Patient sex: M
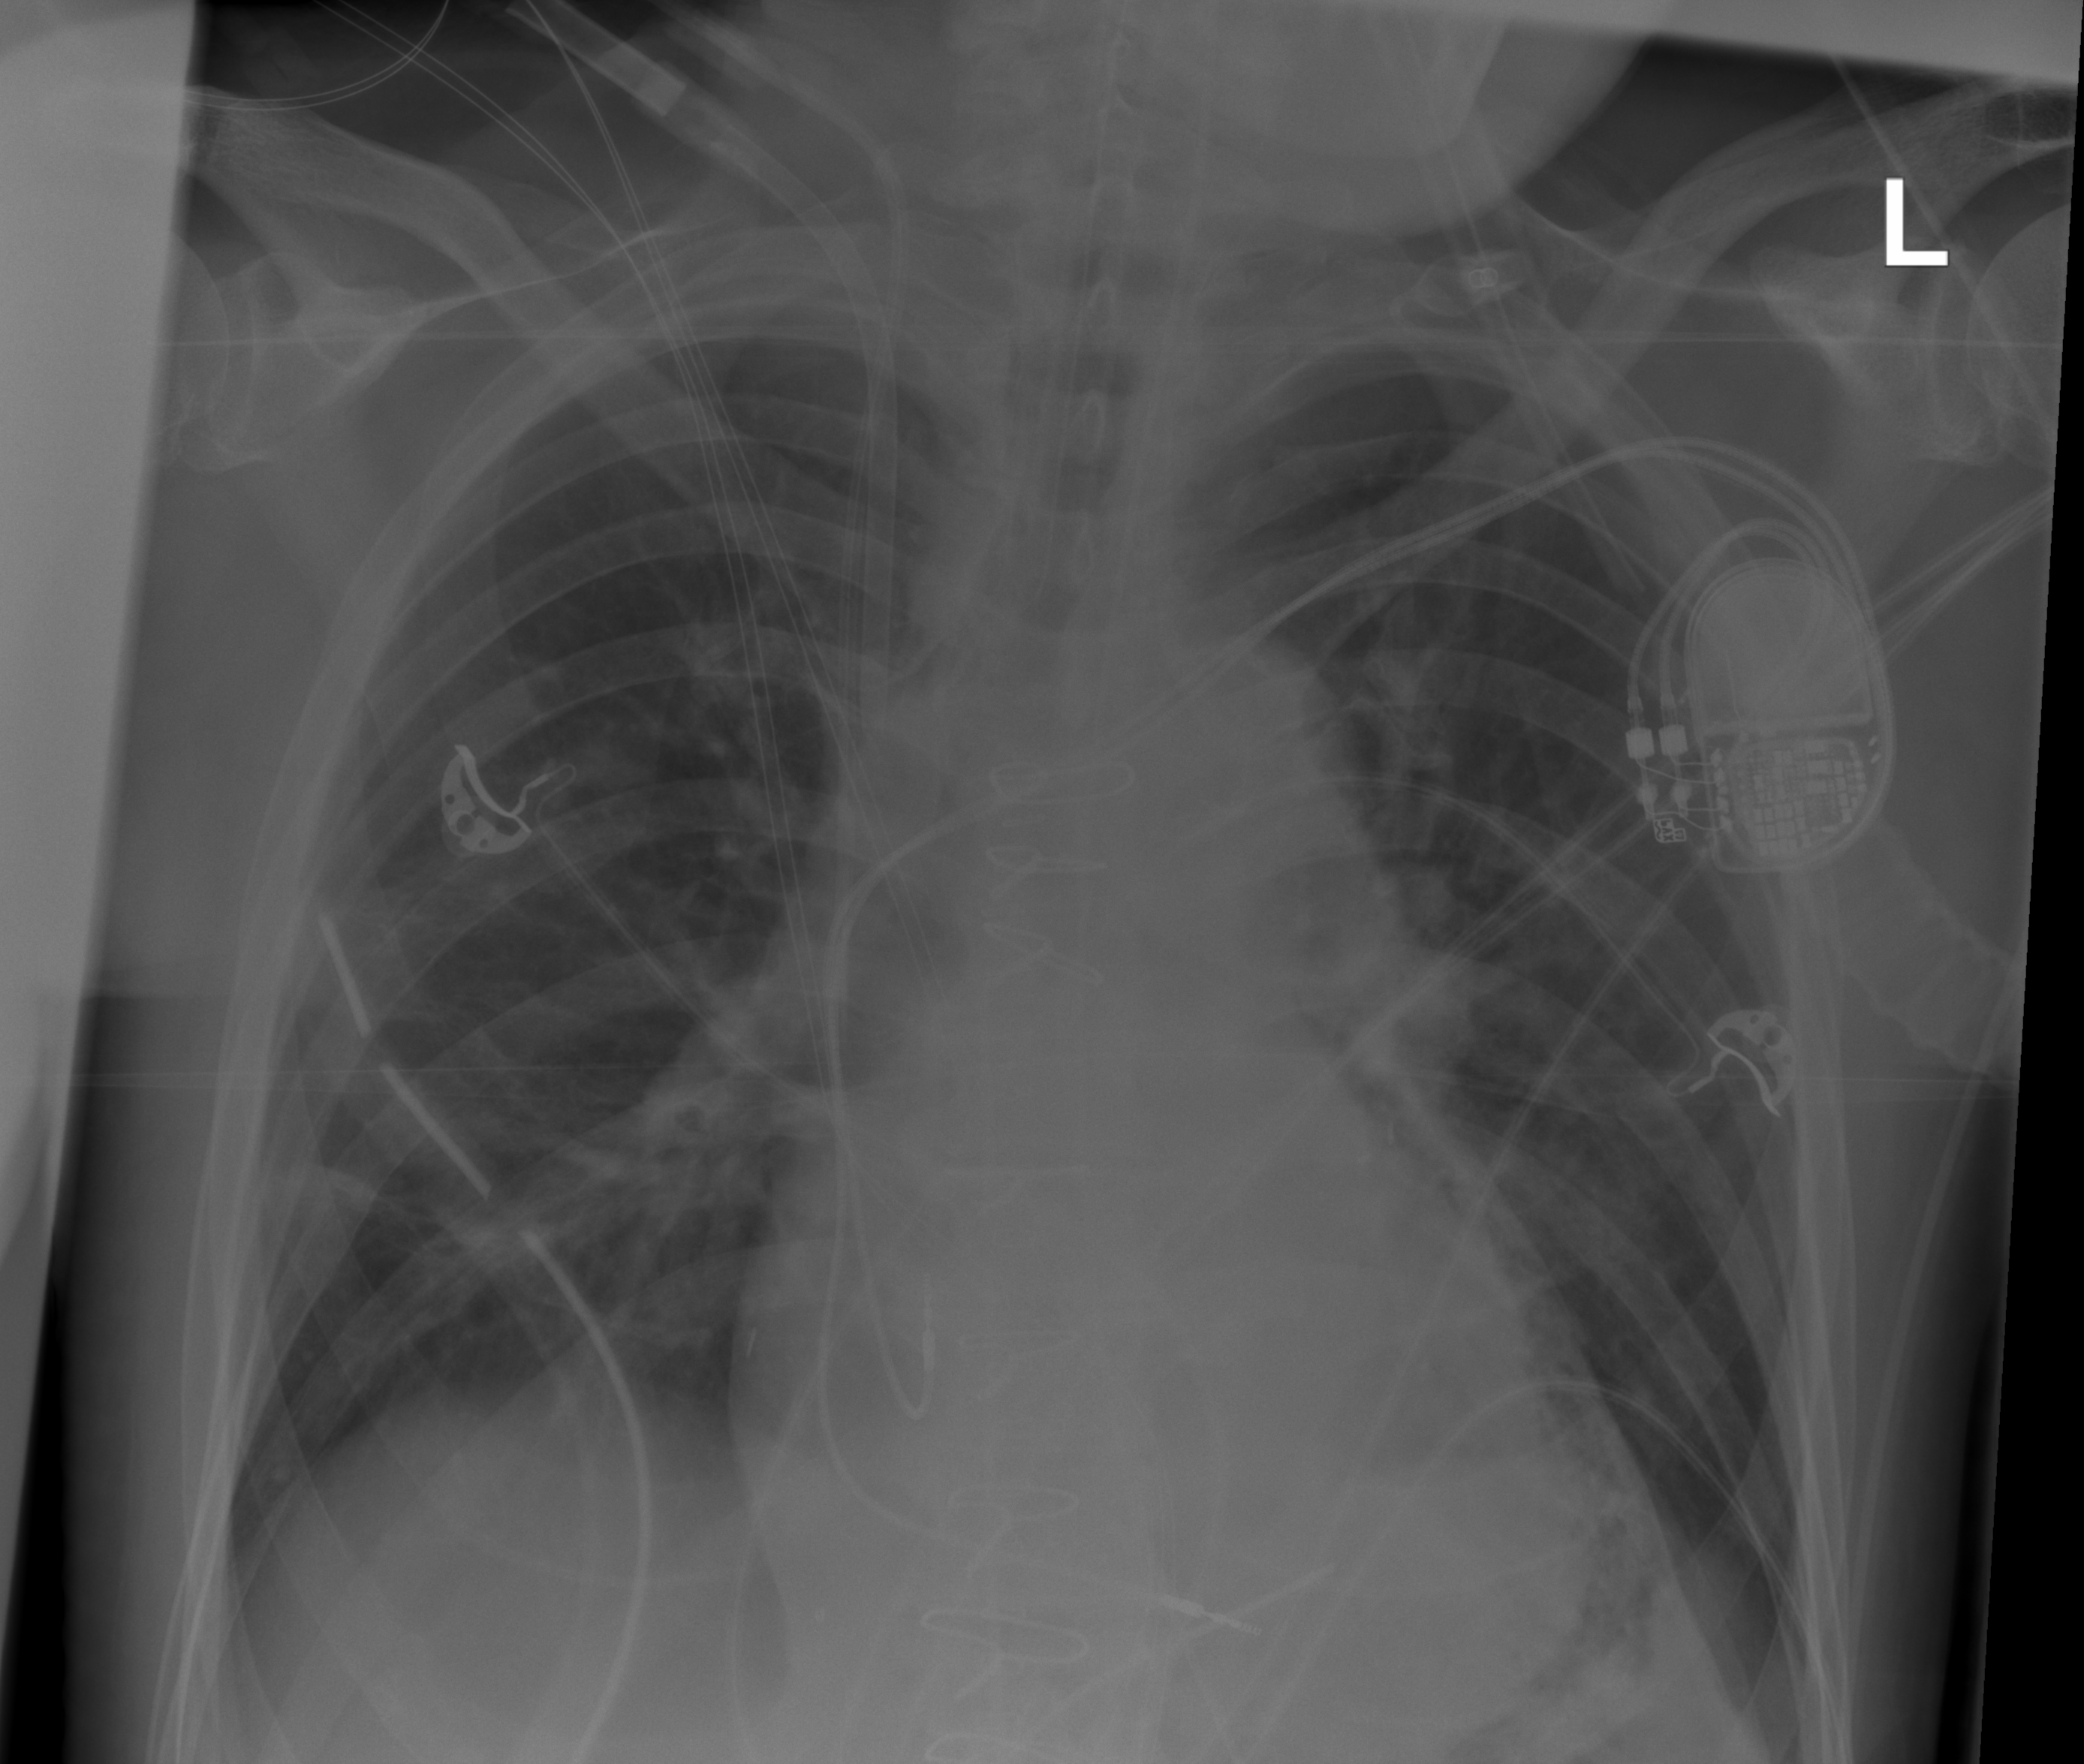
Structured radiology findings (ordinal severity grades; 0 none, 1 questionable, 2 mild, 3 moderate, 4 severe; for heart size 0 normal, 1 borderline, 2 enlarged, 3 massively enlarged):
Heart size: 0
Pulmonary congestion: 0
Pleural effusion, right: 0
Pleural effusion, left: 0
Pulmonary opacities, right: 0
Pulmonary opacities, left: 0
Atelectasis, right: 2
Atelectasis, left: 0